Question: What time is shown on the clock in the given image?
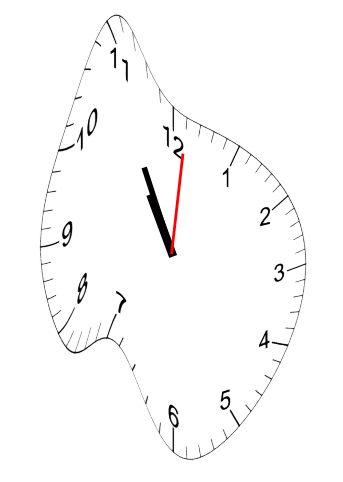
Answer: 10:55:01